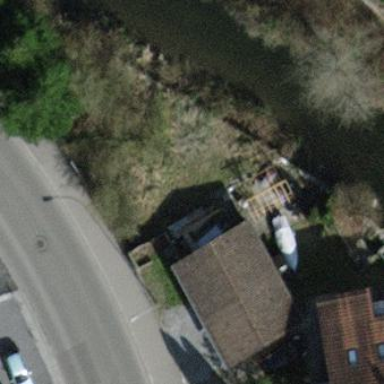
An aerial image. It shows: Shed.